A spectrogram of one vibration snapshot from a rotating bearing is shown (time on one axis, frequency on the other). Diagnose the bearing from this image, choosing from: normal, inner_race, outer_race, ball.
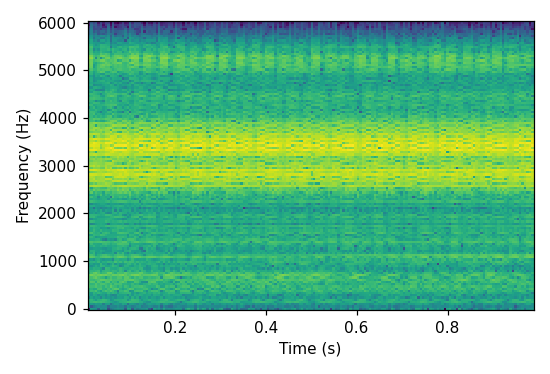
Answer: outer_race